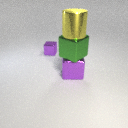
small purple metal cube behind large purple metal cube